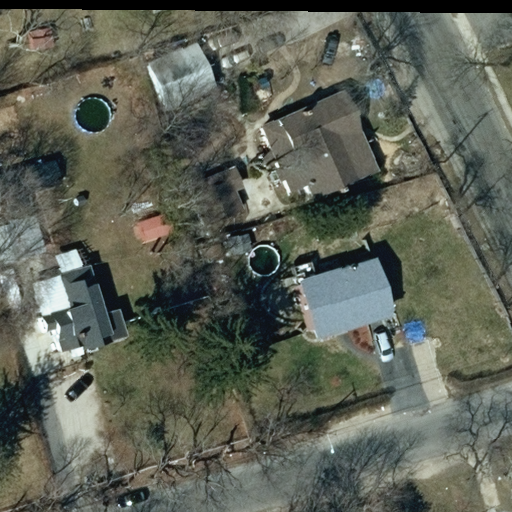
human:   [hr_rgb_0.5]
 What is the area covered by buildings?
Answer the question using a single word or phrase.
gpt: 1171m2

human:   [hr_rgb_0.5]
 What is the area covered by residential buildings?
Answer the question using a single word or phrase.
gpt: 972m2

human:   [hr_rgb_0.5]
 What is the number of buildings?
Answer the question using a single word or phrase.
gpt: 7

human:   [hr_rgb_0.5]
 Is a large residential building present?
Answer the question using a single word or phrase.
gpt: no

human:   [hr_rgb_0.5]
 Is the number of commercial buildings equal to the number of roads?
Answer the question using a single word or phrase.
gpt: no

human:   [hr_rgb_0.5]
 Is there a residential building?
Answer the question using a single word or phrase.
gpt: yes

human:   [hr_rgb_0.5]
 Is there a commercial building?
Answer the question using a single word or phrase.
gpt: no

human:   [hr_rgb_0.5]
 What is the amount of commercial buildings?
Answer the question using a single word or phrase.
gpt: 0

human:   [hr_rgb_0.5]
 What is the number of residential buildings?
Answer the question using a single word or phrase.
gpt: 5

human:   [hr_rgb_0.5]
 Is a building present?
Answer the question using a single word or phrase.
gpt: yes

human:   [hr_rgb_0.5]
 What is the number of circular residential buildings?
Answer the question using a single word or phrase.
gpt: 0

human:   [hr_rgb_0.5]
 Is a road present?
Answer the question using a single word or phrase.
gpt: yes

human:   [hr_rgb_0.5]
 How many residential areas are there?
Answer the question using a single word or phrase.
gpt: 1

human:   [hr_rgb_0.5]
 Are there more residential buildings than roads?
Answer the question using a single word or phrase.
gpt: yes

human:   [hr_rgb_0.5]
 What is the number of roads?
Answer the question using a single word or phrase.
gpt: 2

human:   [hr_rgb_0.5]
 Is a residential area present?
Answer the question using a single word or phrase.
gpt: yes

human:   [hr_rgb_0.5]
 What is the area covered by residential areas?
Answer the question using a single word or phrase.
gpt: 10619m2

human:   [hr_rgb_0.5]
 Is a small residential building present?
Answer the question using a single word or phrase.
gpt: yes

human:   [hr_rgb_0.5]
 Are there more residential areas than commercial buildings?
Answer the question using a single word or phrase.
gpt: yes

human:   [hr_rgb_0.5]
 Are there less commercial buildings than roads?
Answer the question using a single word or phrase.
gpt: yes

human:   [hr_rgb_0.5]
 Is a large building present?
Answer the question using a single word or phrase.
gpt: no

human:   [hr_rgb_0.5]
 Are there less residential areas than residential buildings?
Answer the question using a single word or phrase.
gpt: yes

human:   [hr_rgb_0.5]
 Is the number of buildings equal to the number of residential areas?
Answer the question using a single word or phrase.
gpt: no

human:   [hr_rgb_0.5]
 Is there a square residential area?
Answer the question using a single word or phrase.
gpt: no

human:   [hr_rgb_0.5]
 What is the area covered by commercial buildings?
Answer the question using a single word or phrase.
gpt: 0m2

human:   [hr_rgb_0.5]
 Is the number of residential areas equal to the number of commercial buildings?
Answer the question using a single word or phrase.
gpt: no

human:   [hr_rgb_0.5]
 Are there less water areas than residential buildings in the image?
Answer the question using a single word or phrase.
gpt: yes

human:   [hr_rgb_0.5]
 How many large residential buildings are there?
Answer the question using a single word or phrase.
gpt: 0

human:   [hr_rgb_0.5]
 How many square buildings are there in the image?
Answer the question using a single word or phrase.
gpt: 0

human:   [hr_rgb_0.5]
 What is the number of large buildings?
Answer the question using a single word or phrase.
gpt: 0

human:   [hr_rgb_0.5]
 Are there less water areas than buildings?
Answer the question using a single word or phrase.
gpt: yes

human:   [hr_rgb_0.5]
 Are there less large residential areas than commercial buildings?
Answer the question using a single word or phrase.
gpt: no

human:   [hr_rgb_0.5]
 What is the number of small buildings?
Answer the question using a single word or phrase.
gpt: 2

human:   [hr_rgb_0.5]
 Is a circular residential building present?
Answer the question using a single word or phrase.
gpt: no

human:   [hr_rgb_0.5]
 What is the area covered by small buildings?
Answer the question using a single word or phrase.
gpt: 126m2

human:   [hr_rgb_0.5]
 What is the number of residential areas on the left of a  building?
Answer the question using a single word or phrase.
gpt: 1

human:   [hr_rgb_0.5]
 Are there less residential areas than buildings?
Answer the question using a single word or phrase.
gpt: yes

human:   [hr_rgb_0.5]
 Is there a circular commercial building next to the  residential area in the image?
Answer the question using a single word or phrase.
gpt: no

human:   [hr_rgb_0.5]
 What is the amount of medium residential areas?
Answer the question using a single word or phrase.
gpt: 0

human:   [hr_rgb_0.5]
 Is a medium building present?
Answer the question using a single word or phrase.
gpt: yes

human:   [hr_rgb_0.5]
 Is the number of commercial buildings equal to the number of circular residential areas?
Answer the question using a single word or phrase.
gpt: yes

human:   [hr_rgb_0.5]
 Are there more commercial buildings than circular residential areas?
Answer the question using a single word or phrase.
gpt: no

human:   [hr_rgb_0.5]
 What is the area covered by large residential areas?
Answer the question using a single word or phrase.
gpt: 10619m2

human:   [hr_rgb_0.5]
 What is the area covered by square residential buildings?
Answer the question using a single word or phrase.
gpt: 0m2

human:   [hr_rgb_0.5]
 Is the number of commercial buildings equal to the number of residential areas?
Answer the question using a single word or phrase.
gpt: no

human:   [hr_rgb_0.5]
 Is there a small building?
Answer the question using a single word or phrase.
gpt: yes

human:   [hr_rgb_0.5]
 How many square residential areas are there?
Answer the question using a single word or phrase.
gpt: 0

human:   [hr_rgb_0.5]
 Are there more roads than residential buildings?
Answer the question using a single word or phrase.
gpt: no

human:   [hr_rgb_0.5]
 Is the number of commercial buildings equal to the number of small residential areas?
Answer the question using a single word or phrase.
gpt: yes

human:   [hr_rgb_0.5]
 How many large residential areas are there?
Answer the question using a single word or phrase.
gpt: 1

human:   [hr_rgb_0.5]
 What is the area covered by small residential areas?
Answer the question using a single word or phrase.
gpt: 0m2

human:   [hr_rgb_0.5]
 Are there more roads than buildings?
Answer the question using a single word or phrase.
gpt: no

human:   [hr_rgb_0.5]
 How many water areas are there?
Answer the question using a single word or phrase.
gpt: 0

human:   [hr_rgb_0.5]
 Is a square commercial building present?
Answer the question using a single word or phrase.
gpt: no

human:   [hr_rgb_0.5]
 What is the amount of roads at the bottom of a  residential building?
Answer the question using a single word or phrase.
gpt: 1

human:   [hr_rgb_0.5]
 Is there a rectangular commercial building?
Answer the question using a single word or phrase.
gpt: no

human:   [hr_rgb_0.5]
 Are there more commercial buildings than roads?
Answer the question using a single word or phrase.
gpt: no

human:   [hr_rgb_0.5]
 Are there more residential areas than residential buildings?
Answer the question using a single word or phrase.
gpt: no

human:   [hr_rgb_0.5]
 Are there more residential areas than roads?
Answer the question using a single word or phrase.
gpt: no

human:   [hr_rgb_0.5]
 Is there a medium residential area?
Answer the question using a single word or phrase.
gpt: no

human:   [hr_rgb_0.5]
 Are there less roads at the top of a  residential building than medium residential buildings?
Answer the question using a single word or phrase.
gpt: yes

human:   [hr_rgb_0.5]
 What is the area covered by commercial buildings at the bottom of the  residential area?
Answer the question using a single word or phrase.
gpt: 0m2

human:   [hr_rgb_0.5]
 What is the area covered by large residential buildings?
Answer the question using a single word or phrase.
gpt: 0m2

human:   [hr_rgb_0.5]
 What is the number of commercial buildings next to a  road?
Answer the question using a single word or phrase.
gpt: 0